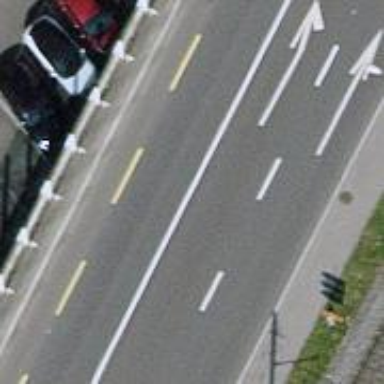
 along with designated lanes for cycling."